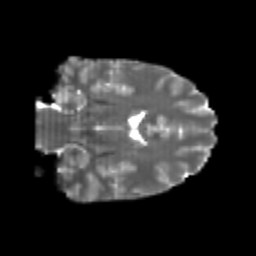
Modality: T2w
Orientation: coronal
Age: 22
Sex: male
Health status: healthy
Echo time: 0.074 s